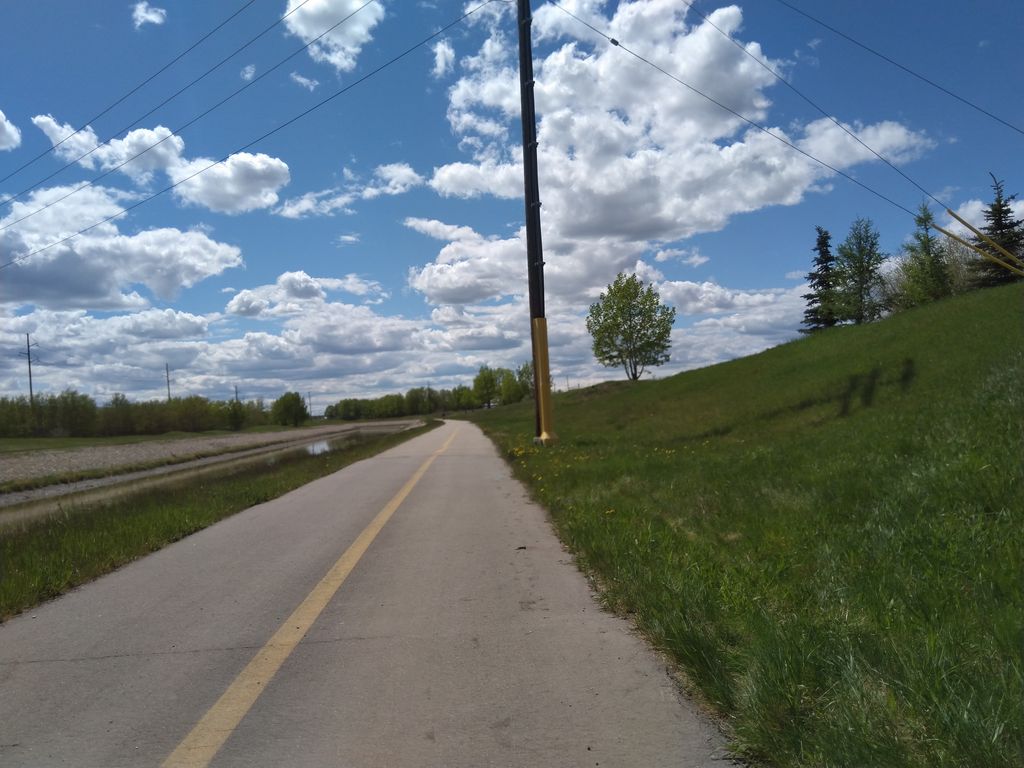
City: calgary